Question: I have a scrollview loaded with lots of subviews, and for reasons I won't go into, I opted against 'cell' re-use and a 'UITableView'. It works well, save for a little initial main thread lag when the view is populated. However, every time a VC '"on top"' is dismissed ('e.g. after presenting a modal overtop'), there is a significant delay (2-3 seconds). I ran it through the profiler and the stack trace delves very deeply into IOS / Autolayout, as seen in the attached image.
The code seems to go into
'NSLayoutConstraint("+0x06 calll "-[NSLayoutConstraint _addToEngine:]+0x0b")'.
Is there anything I can do to bypass this apparent re-application of constraints?

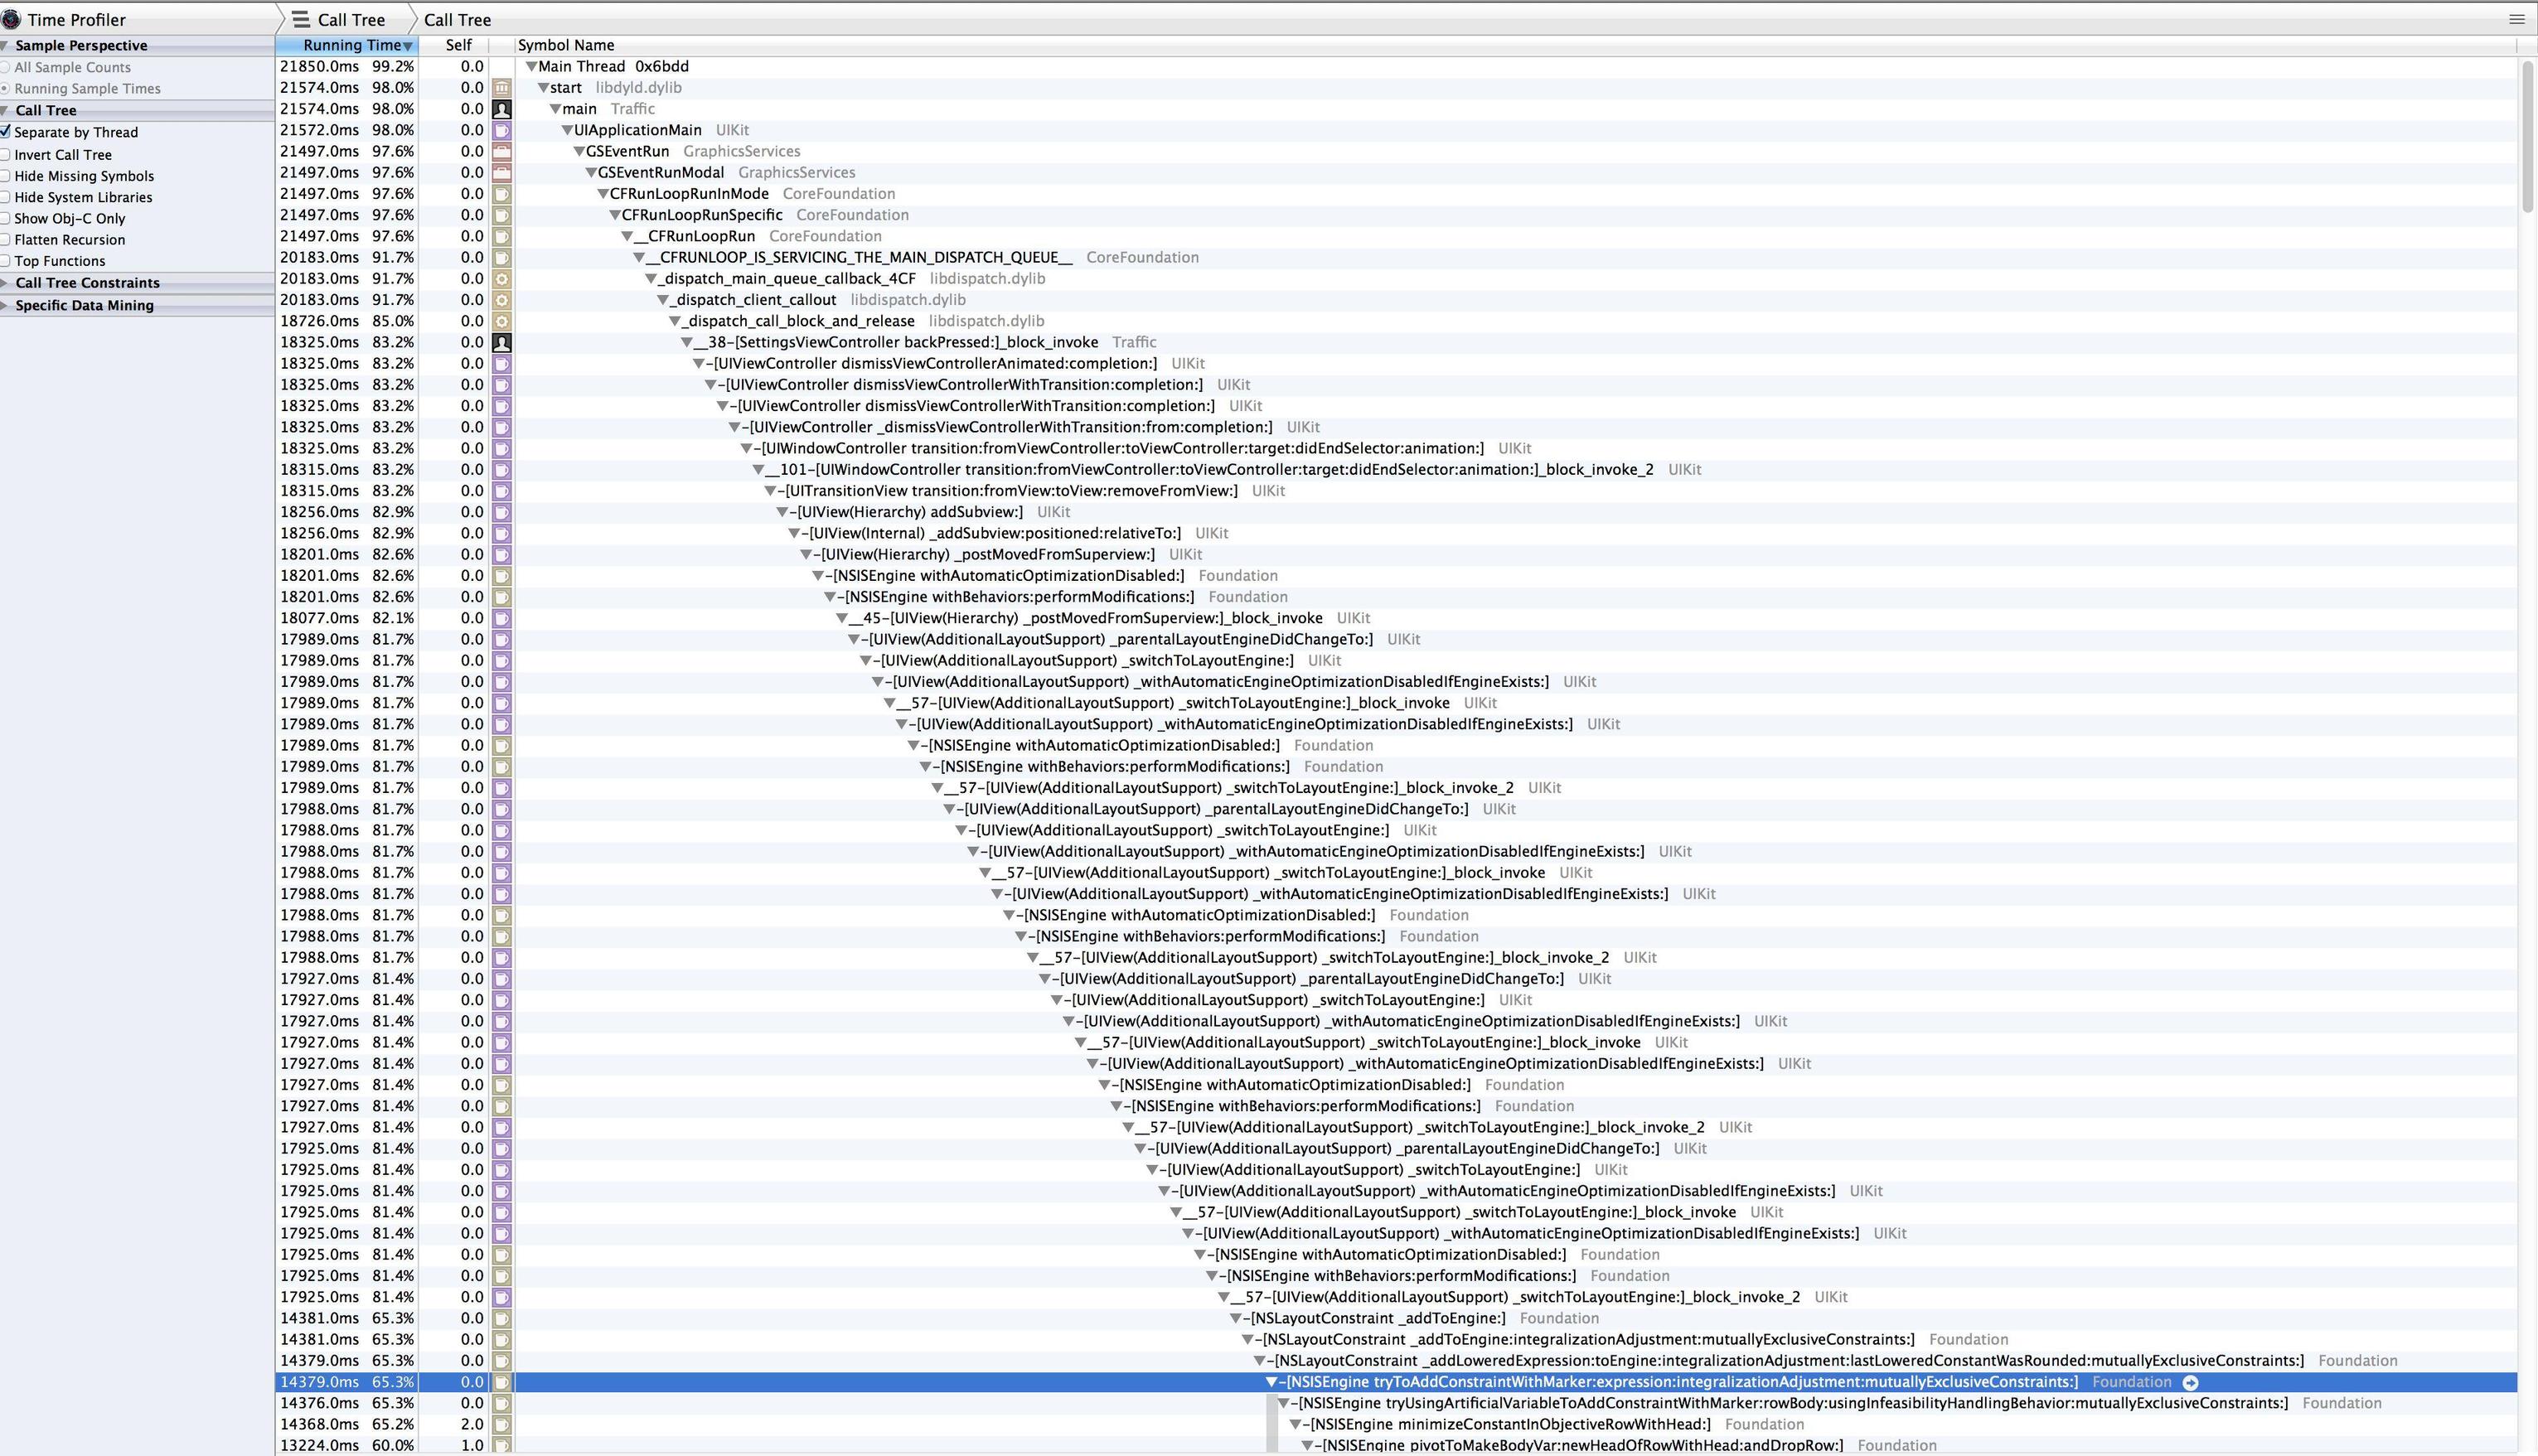
Answer: ### Why your scroll view's performance is poor
From looking at your trace, the root of your problem begins when transitioning back: you spend 80%+ of your time in '-[UITransitionView transition:fromView:toView:removeFromView:]'. This method immediately adds the view you transition to back into the view hierarchy (the '-addSubview:' call following), which necessitates a full Auto Layout pass.
I'm not aware of any way to force the normal iOS view controller transition system into keeping your old view around in the background, so to speak, so as to avoid this Auto Layout pass. (Such an approach might actually run into its own set of problems, if multiple views stack up offscreen and start to cause memory pressure.)
### Speeding up Auto Layout in your existing structure
Despite the above, you can try to optimize your Auto Layout pass in a couple ways. First, rework your scroll view to have fewer subviews. Apple's developer tech support has also sometimes recommended flattening your view hierarchy; causing Auto Layout to do less recursion can sometimes be helpful. (See, for example, the performance tests performed by <URL>
You should also always ensure that a constraint is installed on the deepest possible view within your hierarchy, while still being on the common ancestor of the two views it relates to. For example, if view A has subviews B and C, you would want a constraint referencing only view C installed on view C, not view A; however, a constraint relating B and C would need to exist on A. This is a good guideline for Auto Layout work, not just in this particular case; the deeper a constraint is installed in the hierarchy, the faster the underlying solver can work at any particular level.
### Switching your approach
UITableView is able to avoid this problem by providing a sort of break in the Auto Layout system: the table view can position properly with constraints, then use its own delegate methods (such as '-tableView:heightForRowAtIndexPath:') and some internal layout magic to run Auto Layout individually for each cell, without requiring the entire view to be laid out all at once. Regular UIScrollViews do not have the luxury of this optimization.
I know you said you have reasons for not adopting a UITableView here, but you might consider revisiting those reasons. You can see some very significant speed improvements from switching to UITableView and implementing the delegate method '-tableView:estimatedHeightForRowAtIndexPath:', which lets you short-circuit a lot of Auto Layout calculations at view load time and defer them until the point you're about to scroll a new cell onscreen. There has been some fairly significant experimentation done in this direction, both <URL>
### Good luck!